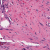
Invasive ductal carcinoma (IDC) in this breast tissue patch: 0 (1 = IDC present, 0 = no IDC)